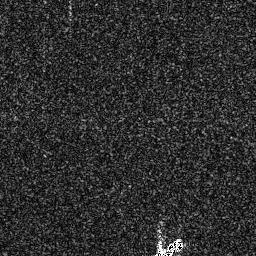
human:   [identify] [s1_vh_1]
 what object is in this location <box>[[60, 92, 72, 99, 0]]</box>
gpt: <ref>1 medium ship at the bottom</ref>